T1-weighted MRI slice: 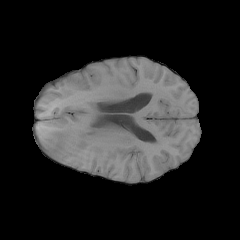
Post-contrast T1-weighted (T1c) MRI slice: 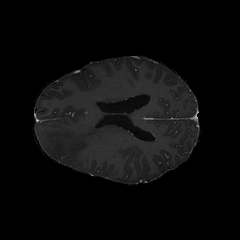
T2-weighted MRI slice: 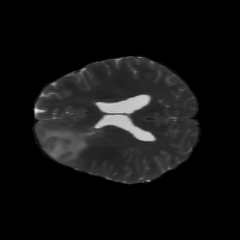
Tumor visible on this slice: yes